Aerial crown-view tile of a tropical tree (Barro Colorado Island, Panama), acquired 20240716:
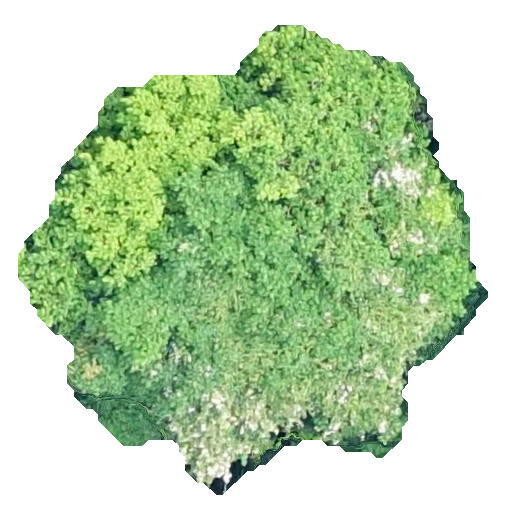
Species: Tachigali panamensis
GBIF accepted scientific name: Tachigali panamensis
Crown area: 228.277 m²